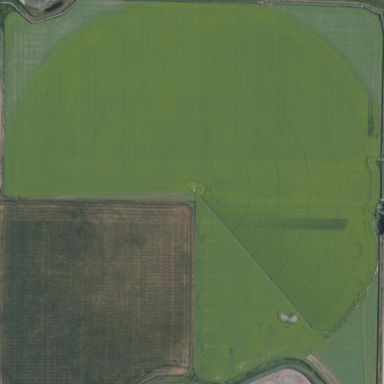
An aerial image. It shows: Farmland with pivot irrigation system.